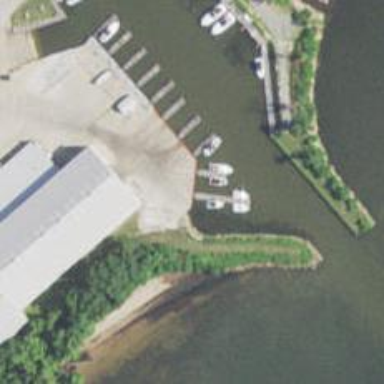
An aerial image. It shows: Commercial mooring pier.